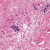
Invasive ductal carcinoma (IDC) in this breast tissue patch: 0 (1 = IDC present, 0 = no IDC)